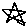
Label: star